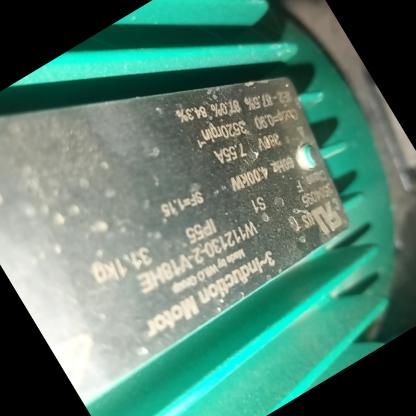
Klasa: tabliczka-znamionowa